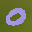
Label: 0